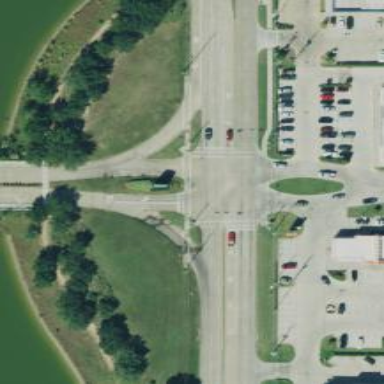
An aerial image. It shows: Crossing road.